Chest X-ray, PA view. Patient: 42 years old, sex F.
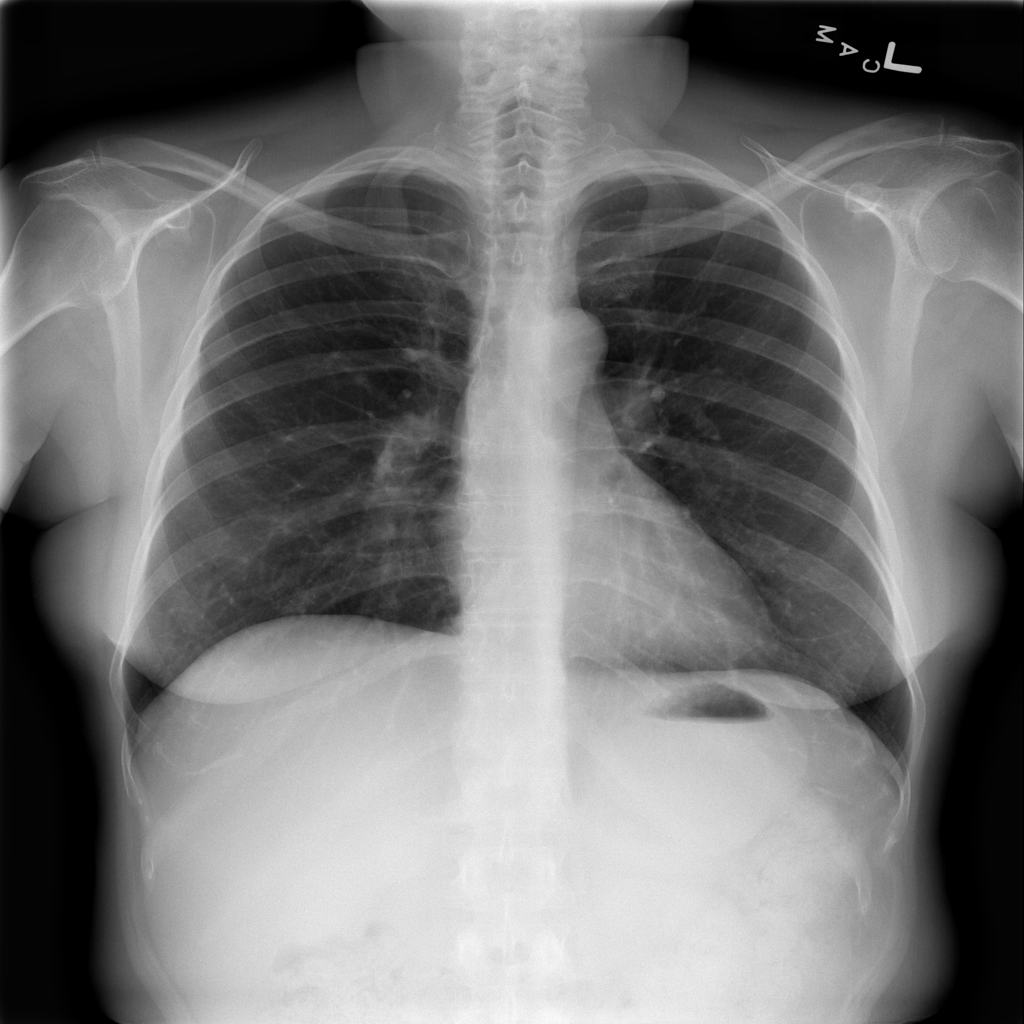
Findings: No Finding